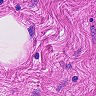
Metastatic tissue present: no